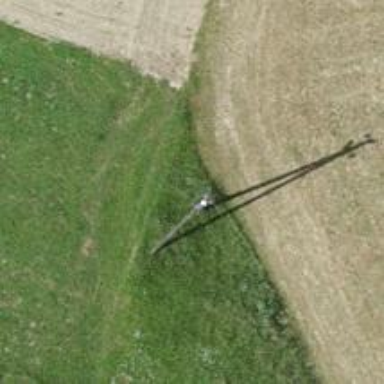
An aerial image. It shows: Power pole.